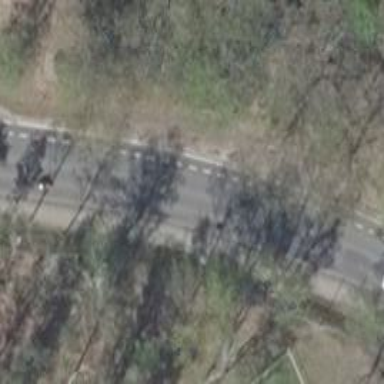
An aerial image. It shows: Secondary road with asphalt surface. There is separate sidewalk on the left and cycle lane with dashed line separation on the left.